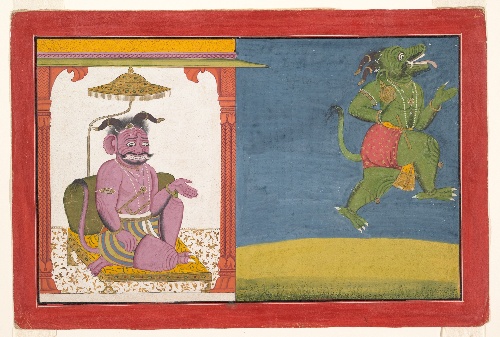
Date: ca. 1740
Object type: Folio
Classification: Paintings
Medium: Opaque watercolor, ink and gold on paper
Culture: Northern India, Guler, Himachal Pradesh
Dimensions: Page: 8 1/2 x 12 3/4 in. (21.6 x 32.4 cm)
Image: 7 1/16 x 11 1/4 in. (17.9 x 28.6 cm)
Department: Asian Art
Credit line: Cynthia Hazen Polsky and Leon B. Polsky Fund, 2002
Accession year: 2002
Repository: Metropolitan Museum of Art, New York, NY
Tags: Demons